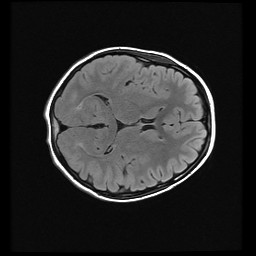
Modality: FLAIR
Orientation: axial
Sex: female
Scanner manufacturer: ge
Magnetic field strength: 3 T
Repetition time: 9 s
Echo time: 0.1209 s